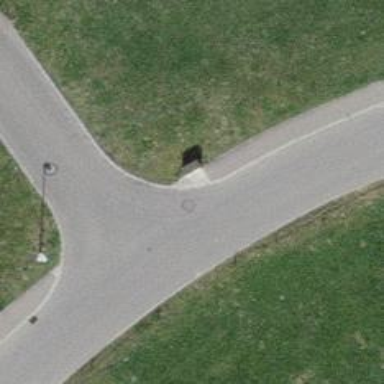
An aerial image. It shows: Residential road with asphalt surface featuring speed bump for traffic calming.